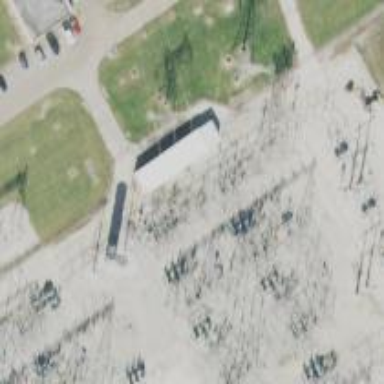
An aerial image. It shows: Switch for power supply.